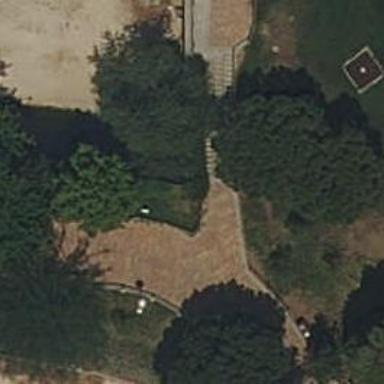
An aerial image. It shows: Road with steps.